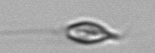
Label: Chrysochromulina